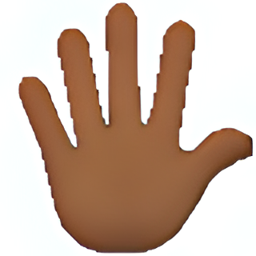
Name: raised hand with fingers splayed
Emoji: 🖐🏾
Group: People & Body
Sub-group: hand-fingers-open